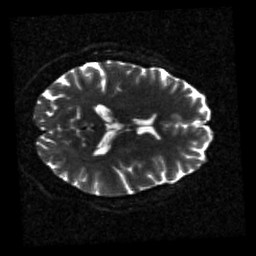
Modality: sbref
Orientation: axial
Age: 35
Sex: female
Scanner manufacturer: siemens
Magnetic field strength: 3 T
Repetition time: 3.23 s
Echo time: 0.0892 s